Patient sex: F
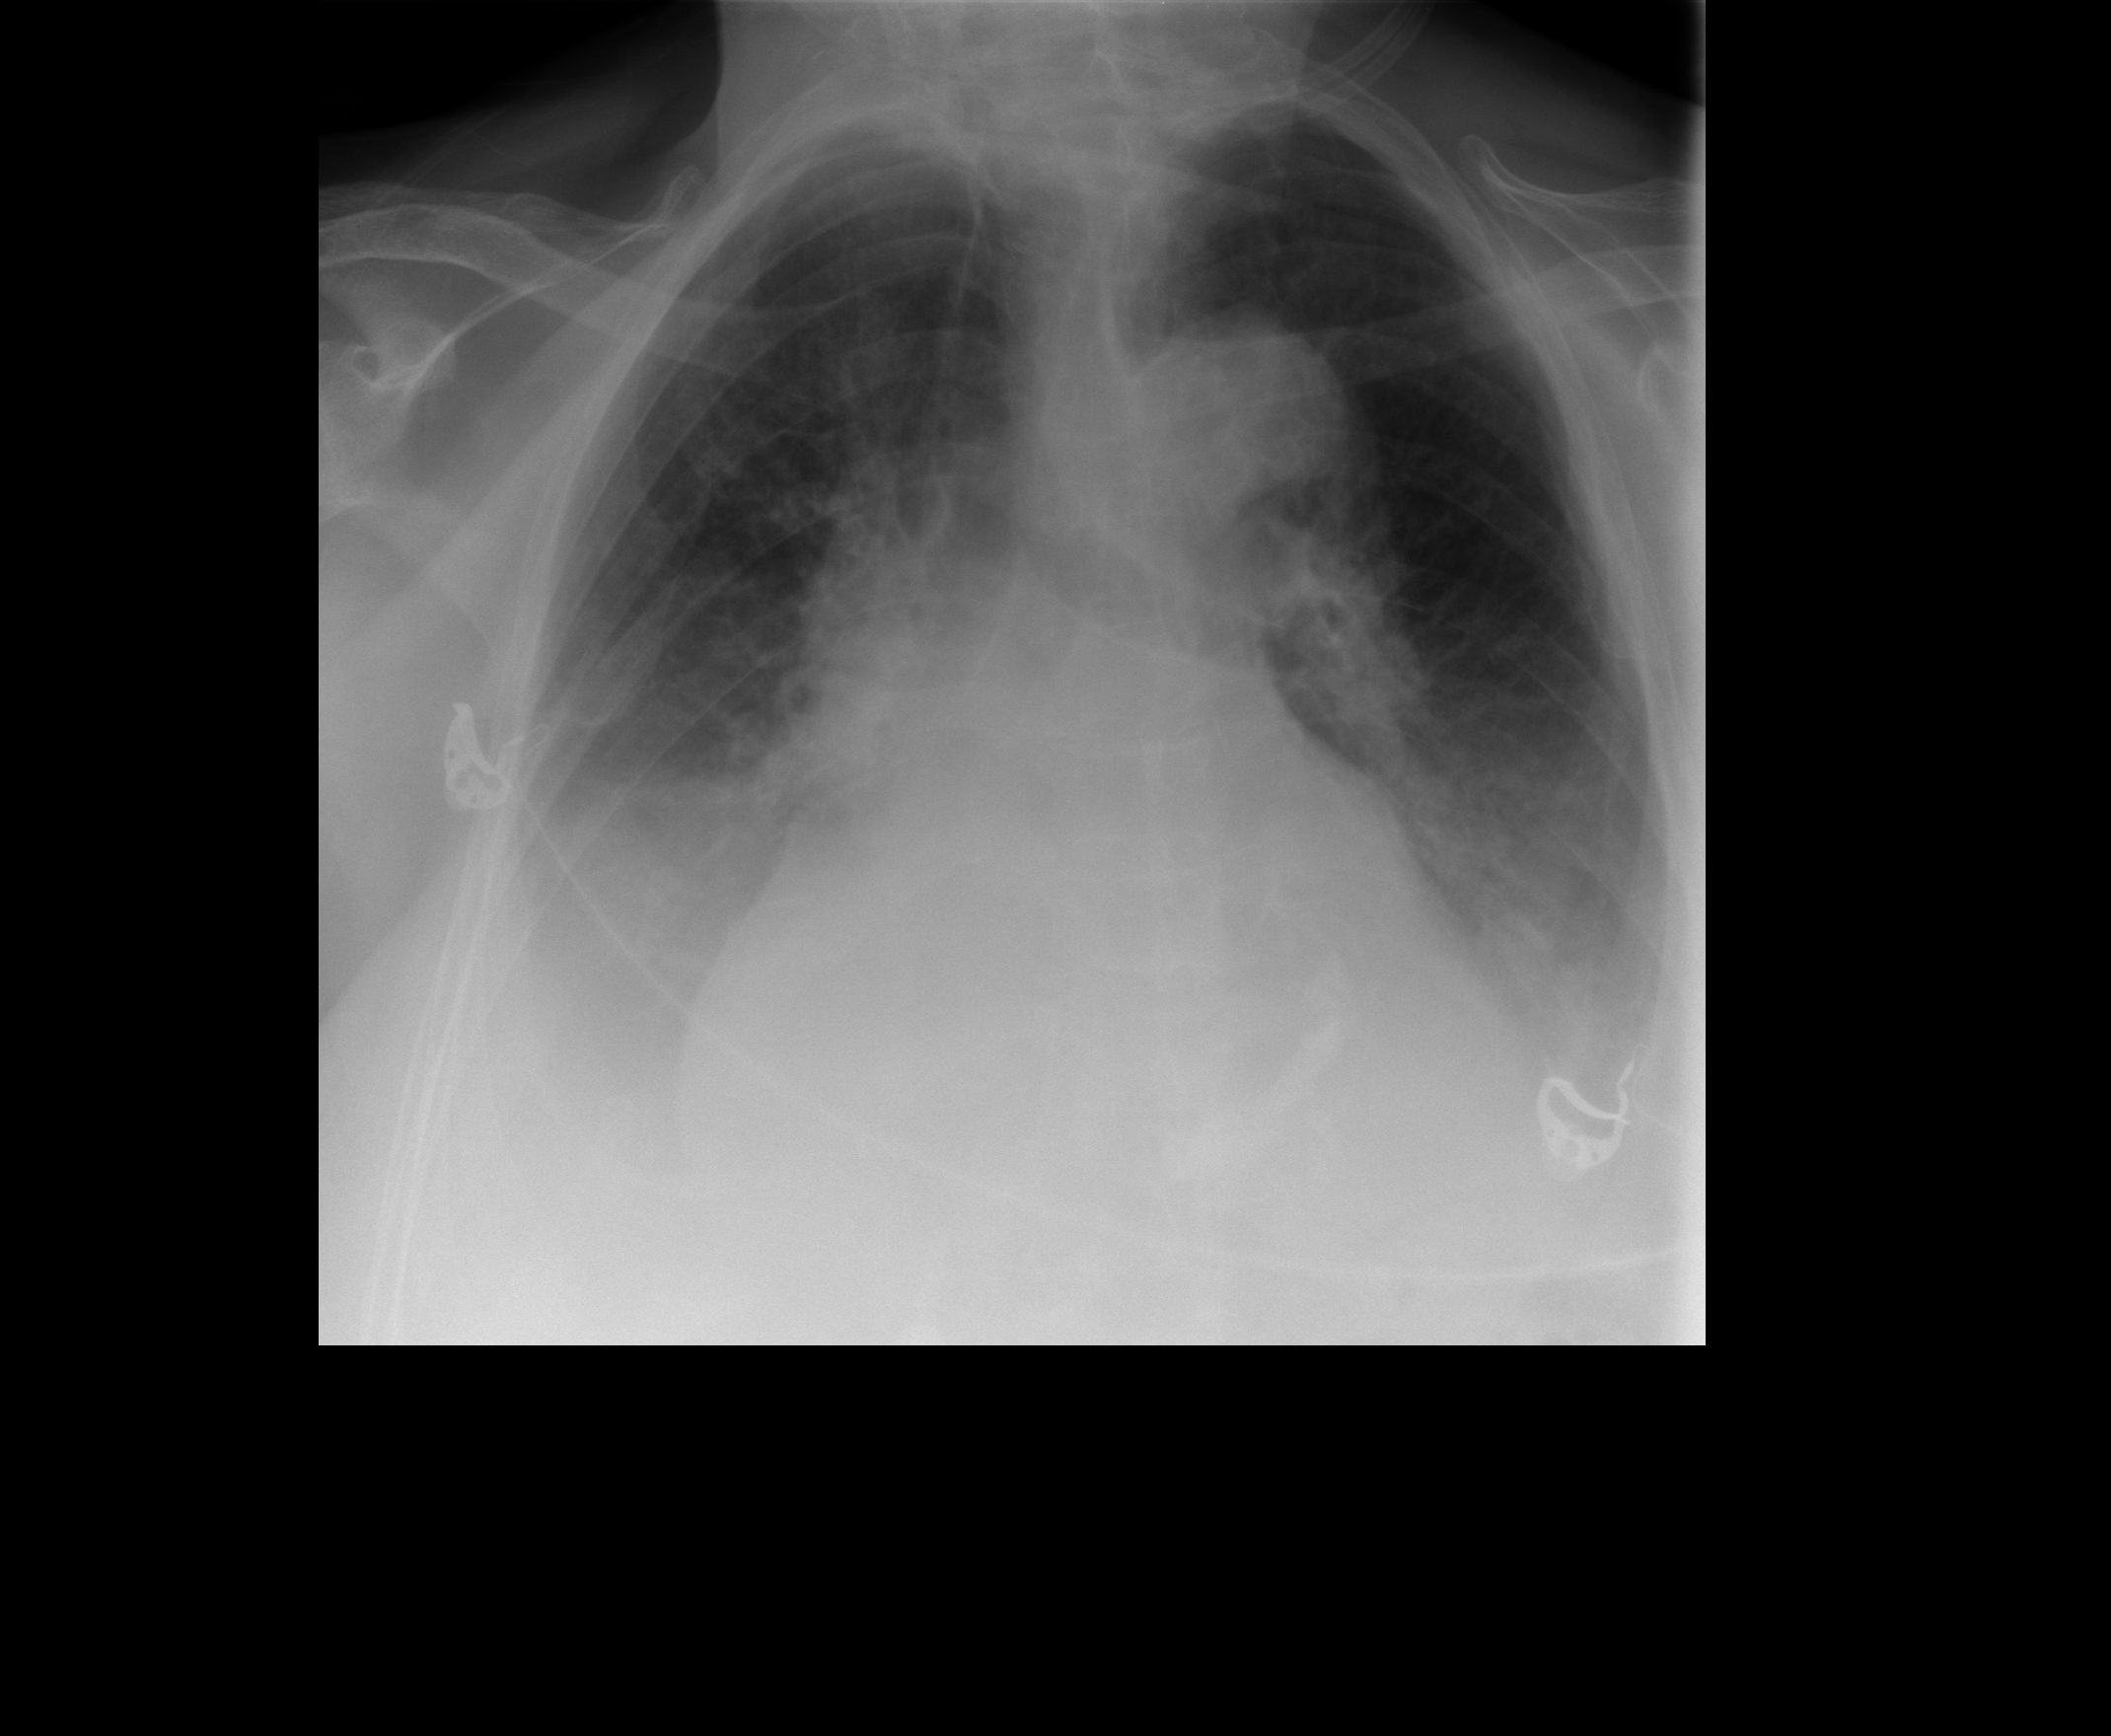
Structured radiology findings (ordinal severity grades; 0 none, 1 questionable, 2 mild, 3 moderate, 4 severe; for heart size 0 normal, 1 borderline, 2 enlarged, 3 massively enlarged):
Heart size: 2
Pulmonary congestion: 2
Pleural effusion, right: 3
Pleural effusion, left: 3
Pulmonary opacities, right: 0
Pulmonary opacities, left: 0
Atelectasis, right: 2
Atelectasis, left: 2